Question: I'm trying to update a value via PUT request. There seems to be an IllegalArgumentException/TypeMismatchException which I can't seem to figure out why.
'''
@Table(name="product")
public class Product {
@Id
@GeneratedValue(strategy = GenerationType.AUTO)
private int id;
private String name;
private int price;
private String vendor;
private String description;
private Boolean returnPolicy;
'''
'''
@Autowired
private ProductService productService;
@RequestMapping(method = RequestMethod.PUT, value = "/products/{id}")
public void updateProduct(@RequestBody Product product, @PathVariable int id) {
res = productService.updateProduct(product, id);
System.out.println(res ? "Successful" : "Unsuccessful");
}
'''
'''
public Boolean updateProduct(Product product, int id) {
if(productRepository.findById(Integer.toString(id)) != null) {
productRepository.save(product);
return true;
}
return false;
}
'''
'''
import org.springframework.data.repository.CrudRepository;
import org.springframework.stereotype.Repository;
import testing.poc.models.Product;
@Repository
public interface ProductRepository extends CrudRepository<Product, String>{
}
'''
> <URL>

The message I'm getting is as follows:
> {
"timestamp": "2019-03-27T13:53:58.093+0000",
"status": 500,
"error": "Internal Server Error",
"message": "Provided id of the wrong type for class testing.models.Product. Expected: class java.lang.Integer, got class java.lang.String; nested exception is java.lang.IllegalArgumentException: Provided id of the wrong type for class testing.models.Product. Expected: class java.lang.Integer, got class java.lang.String",
"path": "/products/8"
}
and
> org.hibernate.TypeMismatchException: Provided id of the wrong type for class testing.models.Product. Expected: class java.lang.Integer, got class java.lang.String
I don't understand how a String type is being supplied when I've declared 'id' as int everywhere. How can this be fixed?
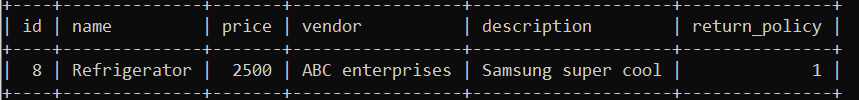
Answer: Please let us see 'ProductRepository' declaration, I assume 'findById' method is wrong since it has a String as first parameter, but 'ProductRepository' has Integer as @Id.
Change 'ProductRepository' like below
'''
import org.springframework.data.repository.CrudRepository;
import org.springframework.stereotype.Repository;
import testing.poc.models.Product;
@Repository
public interface ProductRepository extends CrudRepository<Product, Integer>{
}
'''